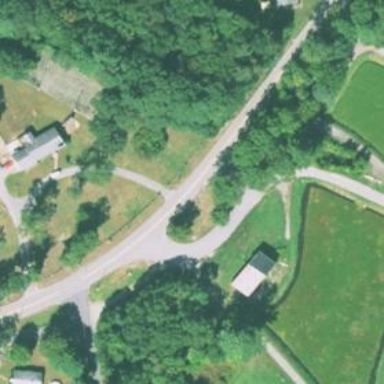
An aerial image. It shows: Driveway leading to service road.